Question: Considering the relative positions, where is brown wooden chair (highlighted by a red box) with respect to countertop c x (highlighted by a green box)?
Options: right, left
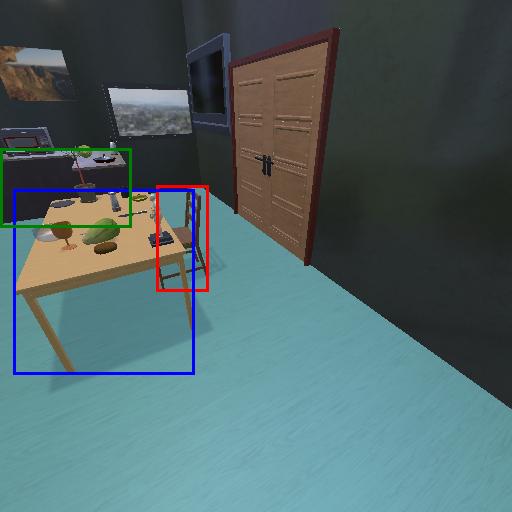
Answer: right